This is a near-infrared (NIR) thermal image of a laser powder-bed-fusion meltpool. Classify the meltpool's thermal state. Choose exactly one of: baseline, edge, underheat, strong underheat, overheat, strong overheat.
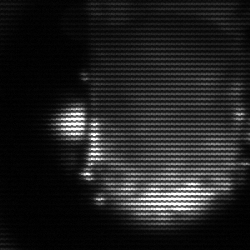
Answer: baseline